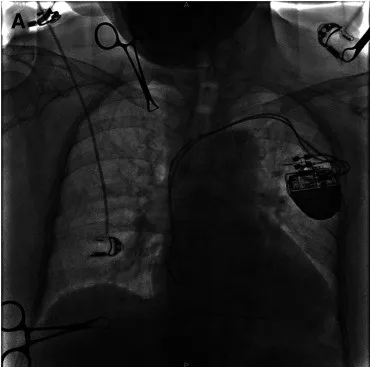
A fluoroscopy image of case 2 showing the initial active fixation lead in RA free wall [(A) AP view.
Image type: radiology (x_ray)